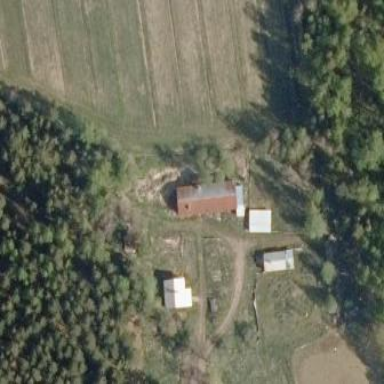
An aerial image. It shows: Farmyard area.